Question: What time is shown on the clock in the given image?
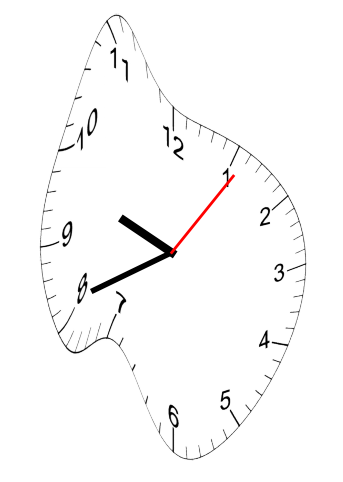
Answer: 09:41:06